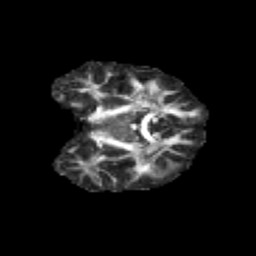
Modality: FA
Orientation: coronal
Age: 10
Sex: male
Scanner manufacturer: siemens
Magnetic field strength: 3 T
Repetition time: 3.8 s
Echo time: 0.07 s